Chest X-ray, AP view. Patient: 58 years old, sex M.
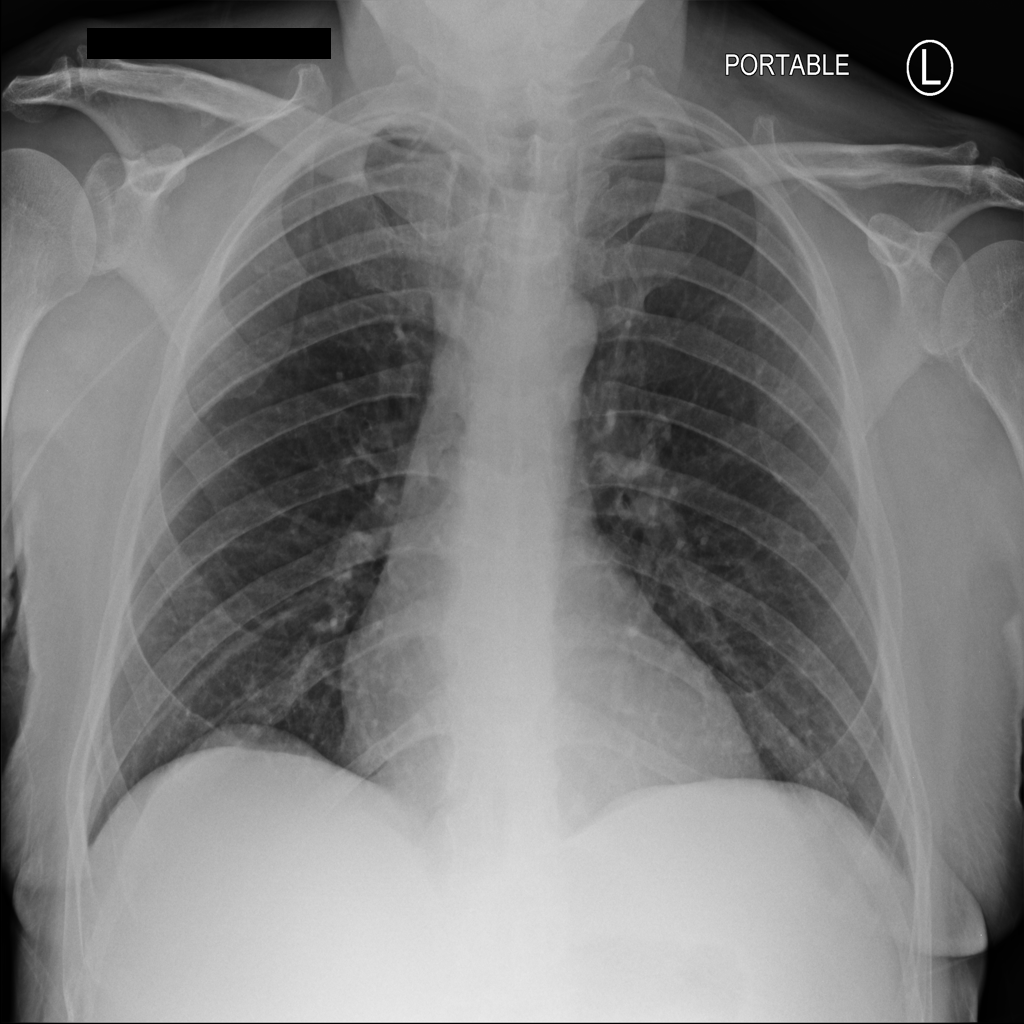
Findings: No Finding